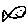
Label: fish